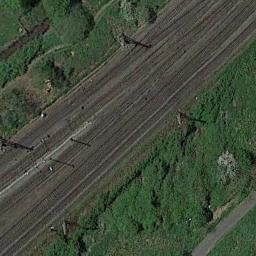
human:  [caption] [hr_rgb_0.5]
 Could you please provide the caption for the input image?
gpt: These railways go through the green area .

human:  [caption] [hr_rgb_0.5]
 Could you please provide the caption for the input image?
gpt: The railway is surrounded by trees .

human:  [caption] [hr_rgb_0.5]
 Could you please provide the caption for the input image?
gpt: The railway is next to some trees and grass .

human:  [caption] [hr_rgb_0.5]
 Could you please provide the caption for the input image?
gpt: There are dozens of parallel railway lines here .

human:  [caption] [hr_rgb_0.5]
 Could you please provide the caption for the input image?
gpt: There are some green trees beside the railway .